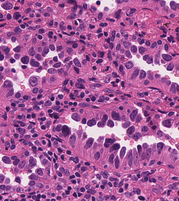
Tumor epithelial tissue: yes
Tumor-associated stroma tissue: yes
Normal tissue: no